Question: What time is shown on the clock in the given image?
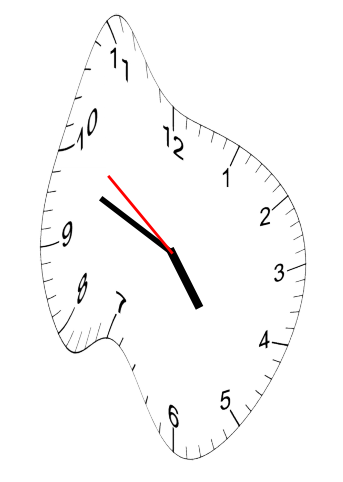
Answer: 04:48:51